Question: I am stuck up with this problem for sometime now. I'm drawing a 'pie chart' to the document and displaying the 'jtable data'. I am not able to 'align' the contents in the 'pdf file'. How do I align the 'jtable data' as well as the 'pie chart' to this 'pdf'. I have mentioned my 'code' below with an 'image'.
As you can see, I need to align my 'jtable data' a little to the top, and also it has to fit the 'width' of the 'page'.
'''
private void graphical_to_pdf() {
graph_table.setSize(graph_table.getPreferredSize());
JTableHeader th = graph_table.getTableHeader();
th.setSize(th.getPreferredSize());
PdfDestination pdfDest = new PdfDestination(PdfDestination.XYZ, 800, 800, 0.65f);
com.itextpdf.text.Font f = new com.itextpdf.text.Font(com.itextpdf.text.Font.FontFamily.TIMES_ROMAN, 18.0f, com.itextpdf.text.Font.NORMAL, BaseColor.BLACK);
Document doc = new Document(new com.itextpdf.text.Rectangle(900, 900));
//Creating a paper to store the jtable contents
Paper paper = new Paper();
paper.setSize(800, 800);
paper.setImageableArea(0, 100, 800, 800);
PageFormat pf = new PageFormat();
pf.setPaper(paper);
Printable printable = graph_table.getPrintable(JTable.PrintMode.NORMAL, null, null);
try {
PdfWriter writer;
writer = PdfWriter.getInstance(doc, new FileOutputStream(save_pdf.getSelectedFile().getAbsoluteFile() + ".pdf"));
writer.setViewerPreferences(PdfWriter.PageLayoutSinglePage);
doc.open();
int width = 375;
int height = 300;
JFreeChart chart = create_pie_chart_count();
doc.add(new Paragraph("Some TExt", f));
doc.add(new Paragraph("Some Text", f));
doc.add(new Paragraph("Document Generated On - " + generatedDate, f));
BufferedImage bufferedImage = chart.createBufferedImage(width, height);
Image image = Image.getInstance(writer, bufferedImage, 1.0f);
image.scalePercent(100f);
image.setAlignment(image.MIDDLE);
doc.add(image);
PdfAction action = PdfAction.gotoLocalPage(1, pdfDest, writer);
writer.setOpenAction(action);
BufferedImage img = new BufferedImage(1, 1, BufferedImage.TYPE_INT_ARGB);
Graphics2D g = img.createGraphics();
int page = 0;
int result = Printable.NO_SUCH_PAGE;
PdfContentByte cb = writer.getDirectContent();
do {
result = printable.print(g, pf, page);
if (result == Printable.PAGE_EXISTS) {
cb.saveState();
Graphics2D g2 = cb.createGraphics(650, 225);
result = printable.print(g2, pf, page);
g2.dispose();
cb.restoreState();
page++;
doc.newPage();
}
} while (result == Printable.PAGE_EXISTS);
g.dispose();
} catch (Exception e) {
} finally {
doc.close();
}
}
'''
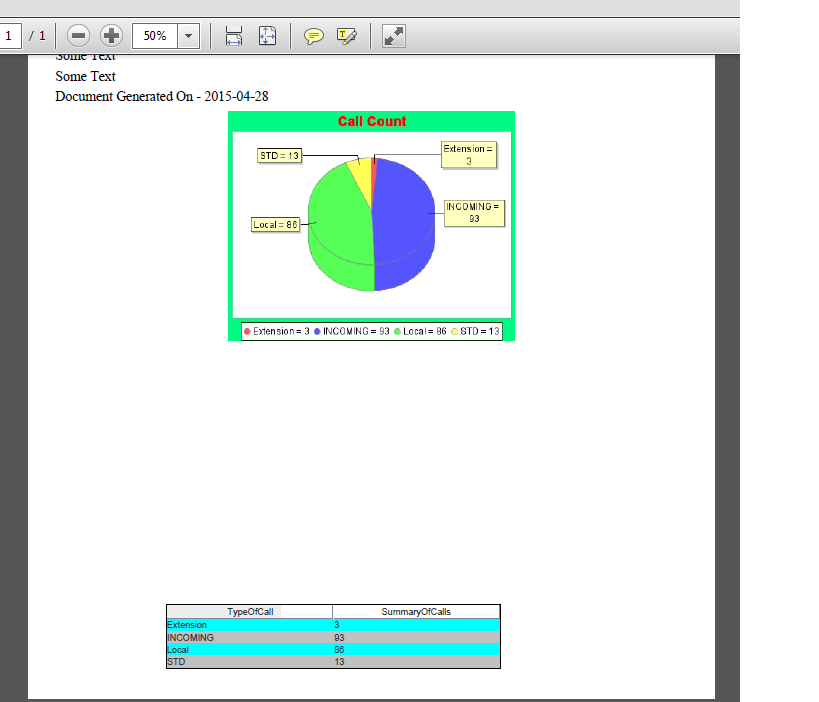
Answer: Take a look at the answer to the following question: <URL>
As you can see, it is common to draw objects such as the chart or the table straight to the direct content. Instead, you should create a 'PdfTemplate' to draw to. One of the benefits of using a 'PdfTemplate' is that you can wrap it inside an 'Image'. Don't worry: if the 'PdfTemplate' contains vector data, the 'Image' will be a vector image; it won't be rasterized (which would lead to a loss of resolution).
Once you have 'Image' objects, there are many different options to resize, position, organize them. You can get an idea of the different options when reading the answer to the following questions:
- <URL>-